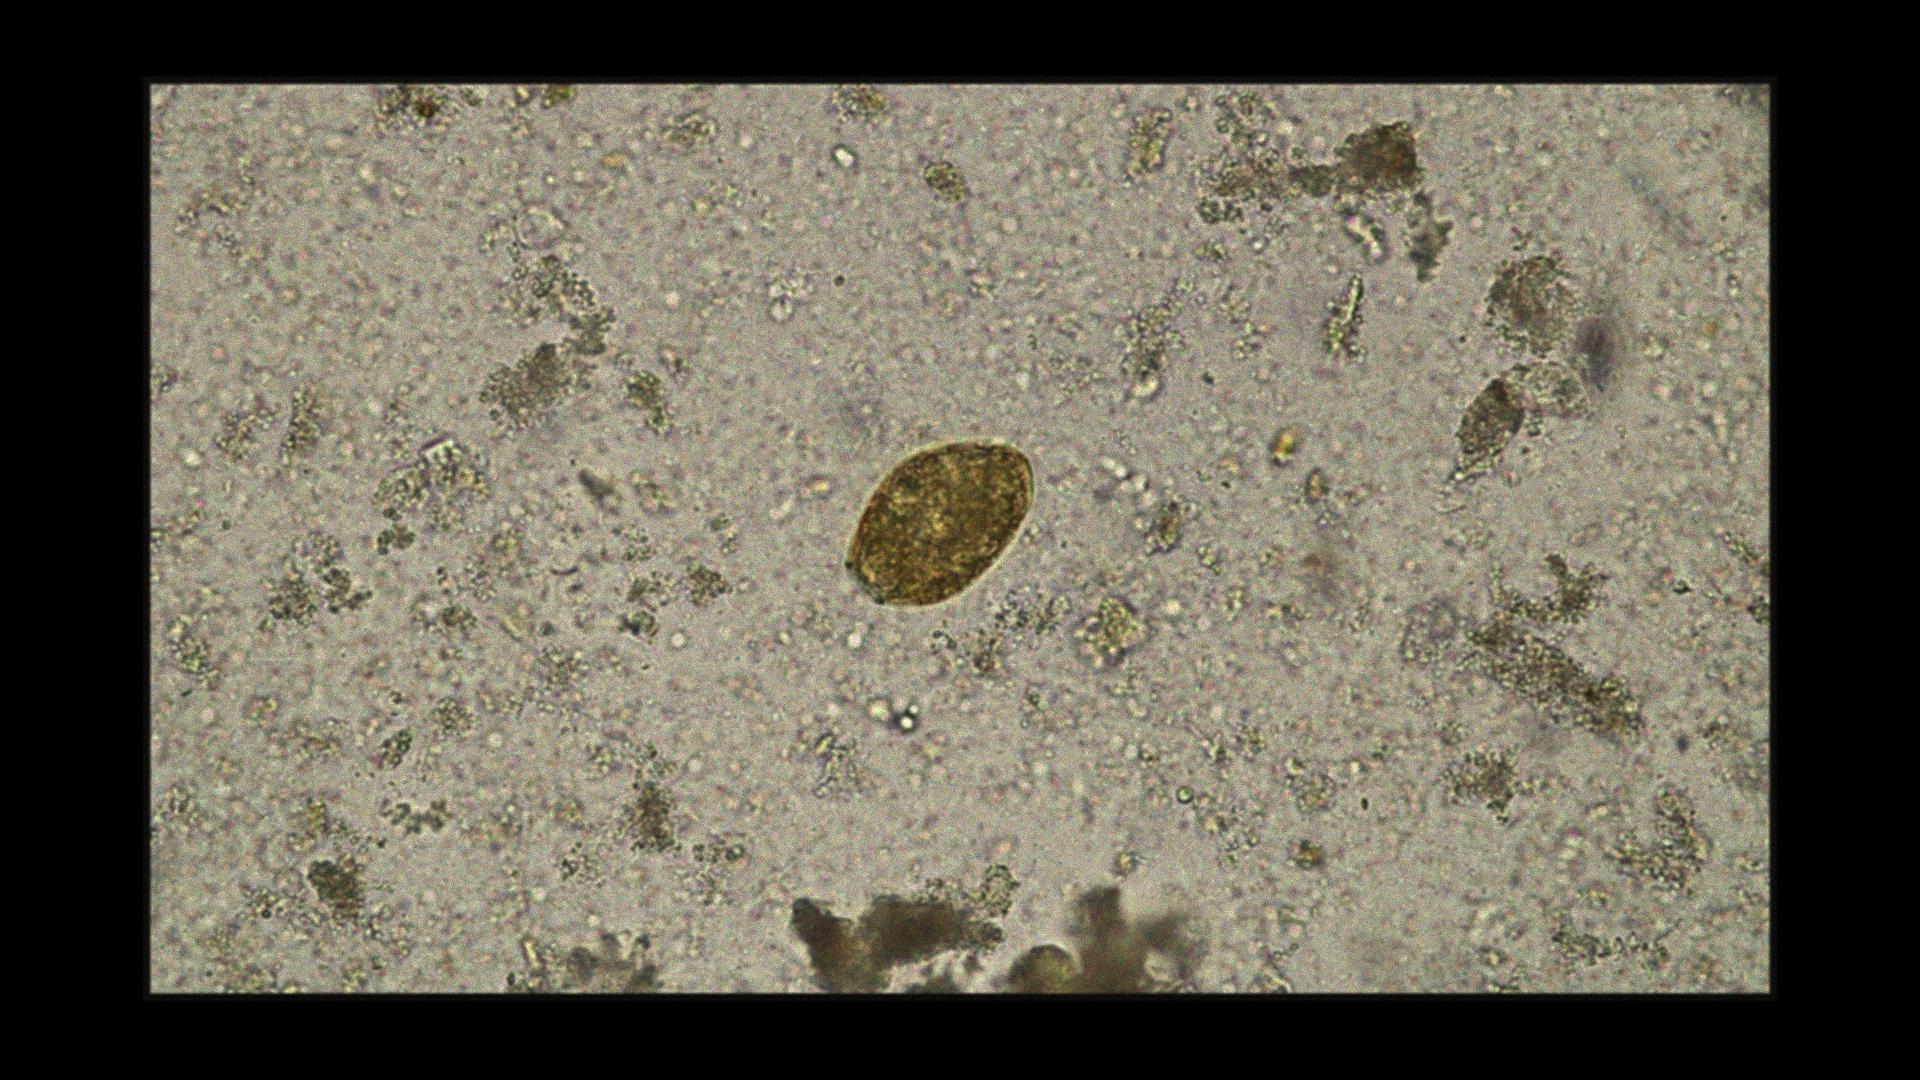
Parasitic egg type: Paragonimus spp